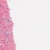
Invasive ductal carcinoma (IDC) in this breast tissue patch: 1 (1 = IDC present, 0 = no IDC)